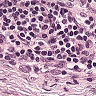
Metastatic tissue present: no